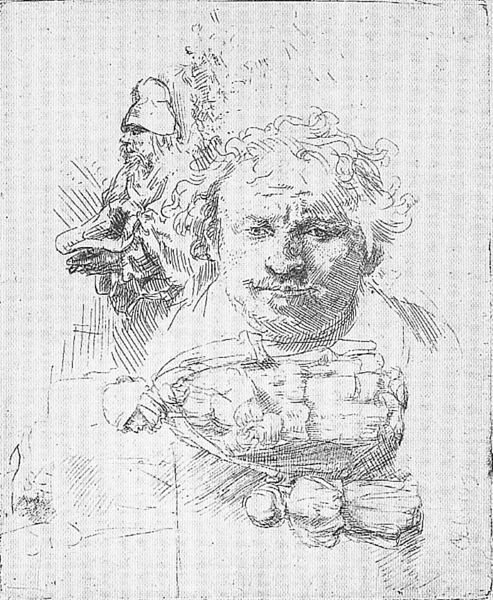
Titel: Modellblatt mit Selbstbildnis
Künstler: Harmensz van Rijn Rembrandt
Institution: Amsterdam, Rijksprentenkabinett
Schlagwörter: kopf, mann, umhang, frau, hut, männer, nase, skizze, zeichnung, bart, mütze, gesicht, porträt, signatur, kind, mutter, locken, karrikatur, helm, entwurf, antlitz, schriftrolle, täuschung, federzeichnung, bartt